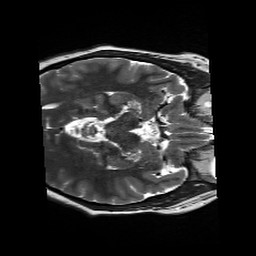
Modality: T2w
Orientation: axial
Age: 30
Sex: female